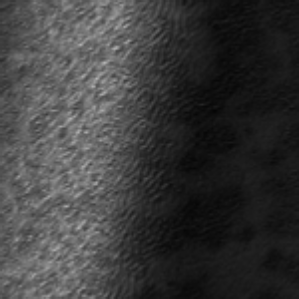
Label: frost